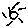
Label: sun